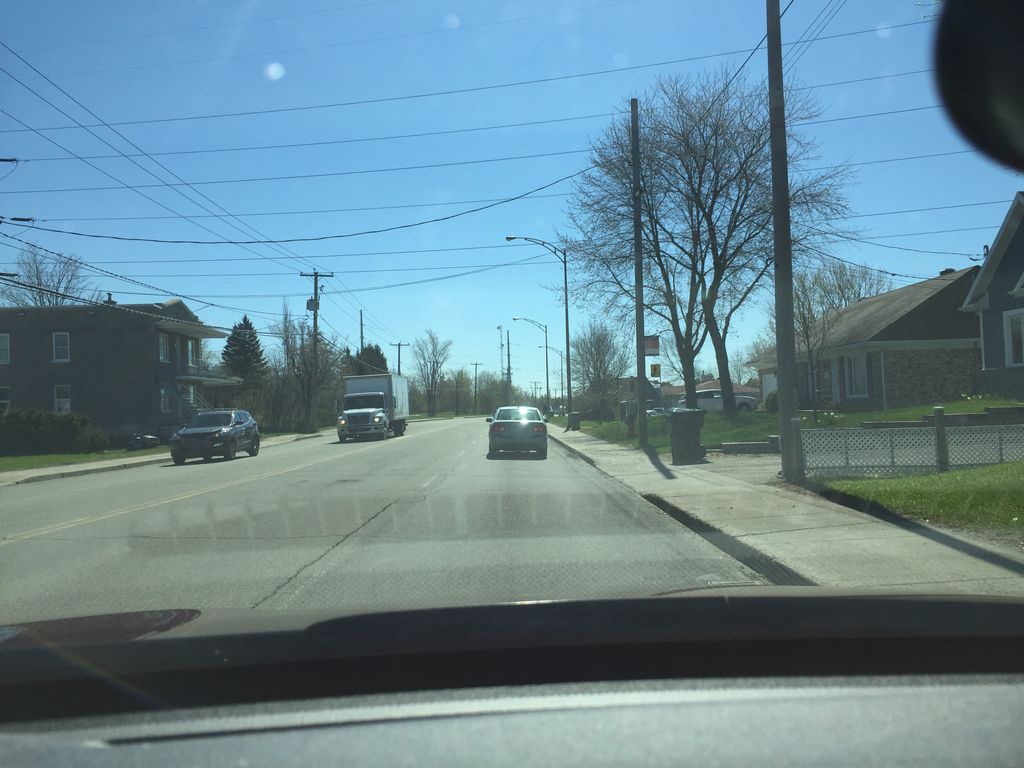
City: quebec_city